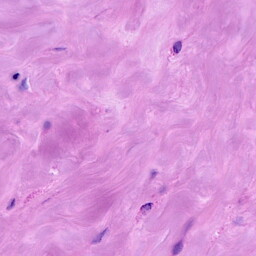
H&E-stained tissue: Breast